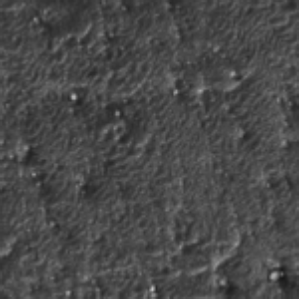
Label: frost